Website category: phone
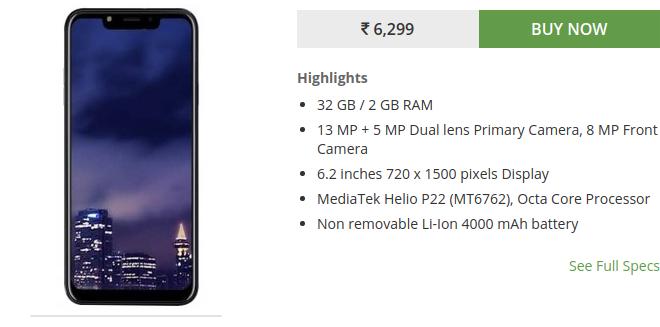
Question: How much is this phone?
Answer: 6,299

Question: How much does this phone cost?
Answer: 6,299

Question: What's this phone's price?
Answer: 6,299

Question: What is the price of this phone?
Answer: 6,299

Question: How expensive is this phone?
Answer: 6,299

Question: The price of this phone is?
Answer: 6,299

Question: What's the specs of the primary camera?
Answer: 13 MP + 5 MP Dual lens Primary Camera

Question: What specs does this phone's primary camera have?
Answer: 13 MP + 5 MP Dual lens Primary Camera

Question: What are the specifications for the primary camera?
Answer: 13 MP + 5 MP Dual lens Primary Camera

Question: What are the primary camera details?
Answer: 13 MP + 5 MP Dual lens Primary Camera

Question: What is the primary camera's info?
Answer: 13 MP + 5 MP Dual lens Primary Camera

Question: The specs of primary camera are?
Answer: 13 MP + 5 MP Dual lens Primary Camera

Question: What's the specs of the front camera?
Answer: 8 MP Front Camera

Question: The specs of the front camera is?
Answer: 8 MP Front Camera

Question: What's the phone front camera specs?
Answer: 8 MP Front Camera

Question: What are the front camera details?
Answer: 8 MP Front Camera

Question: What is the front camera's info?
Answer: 8 MP Front Camera

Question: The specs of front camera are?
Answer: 8 MP Front Camera

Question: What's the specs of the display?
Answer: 6.2 inches 720 x 1500 pixels Display

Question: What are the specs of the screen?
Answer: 6.2 inches 720 x 1500 pixels Display

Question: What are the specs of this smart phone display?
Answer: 6.2 inches 720 x 1500 pixels Display

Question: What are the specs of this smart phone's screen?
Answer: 6.2 inches 720 x 1500 pixels Display

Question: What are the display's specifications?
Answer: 6.2 inches 720 x 1500 pixels Display

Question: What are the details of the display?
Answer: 6.2 inches 720 x 1500 pixels Display

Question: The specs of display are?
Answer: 6.2 inches 720 x 1500 pixels Display

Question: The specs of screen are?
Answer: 6.2 inches 720 x 1500 pixels Display

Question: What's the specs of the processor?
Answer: MediaTek Helio P22 (MT6762), Octa Core Processor

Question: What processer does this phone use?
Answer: MediaTek Helio P22 (MT6762), Octa Core Processor

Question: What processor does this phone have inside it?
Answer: MediaTek Helio P22 (MT6762), Octa Core Processor

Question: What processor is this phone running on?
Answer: MediaTek Helio P22 (MT6762), Octa Core Processor

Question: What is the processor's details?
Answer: MediaTek Helio P22 (MT6762), Octa Core Processor

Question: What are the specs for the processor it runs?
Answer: MediaTek Helio P22 (MT6762), Octa Core Processor

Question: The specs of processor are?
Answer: MediaTek Helio P22 (MT6762), Octa Core Processor

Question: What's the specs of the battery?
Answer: Non removable Li-Ion 4000 mAh battery

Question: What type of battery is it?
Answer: Non removable Li-Ion 4000 mAh battery

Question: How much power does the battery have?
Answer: Non removable Li-Ion 4000 mAh battery

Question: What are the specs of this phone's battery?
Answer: Non removable Li-Ion 4000 mAh battery

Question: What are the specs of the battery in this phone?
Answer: Non removable Li-Ion 4000 mAh battery

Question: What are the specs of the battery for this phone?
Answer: Non removable Li-Ion 4000 mAh battery

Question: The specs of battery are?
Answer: Non removable Li-Ion 4000 mAh battery